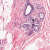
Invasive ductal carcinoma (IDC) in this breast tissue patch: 0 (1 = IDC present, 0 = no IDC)